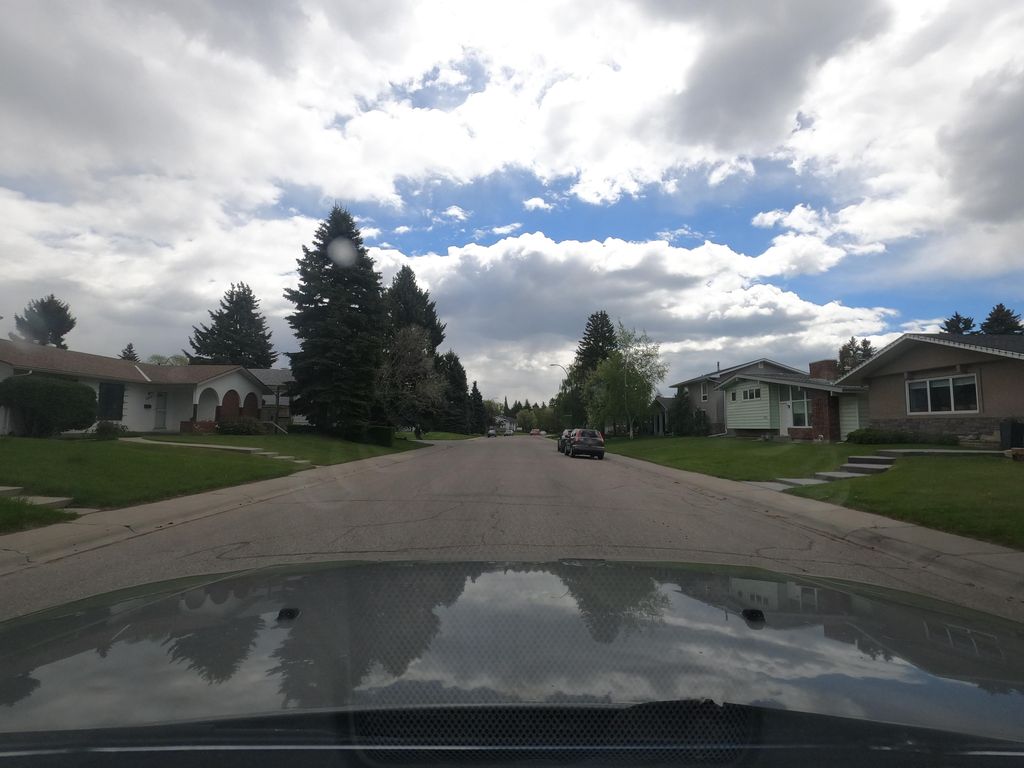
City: calgary